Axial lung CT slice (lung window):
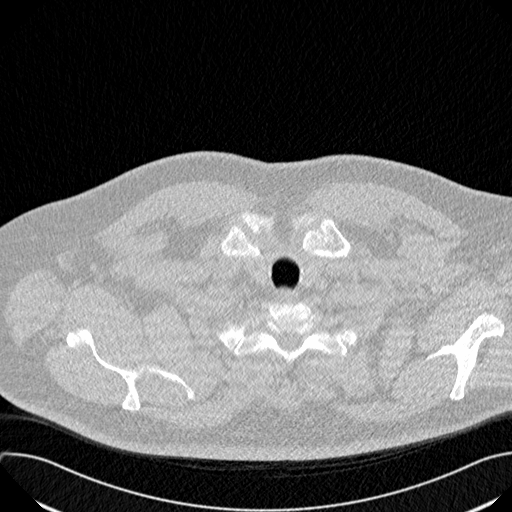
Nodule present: no